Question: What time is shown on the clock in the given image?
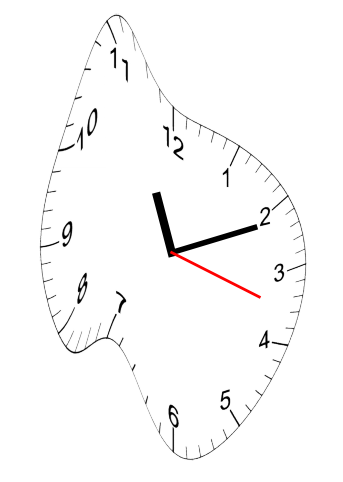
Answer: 11:11:18